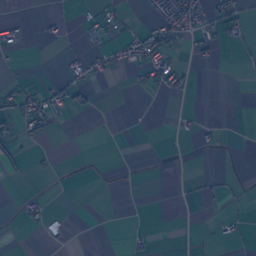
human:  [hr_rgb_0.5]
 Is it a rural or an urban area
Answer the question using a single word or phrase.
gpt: urban

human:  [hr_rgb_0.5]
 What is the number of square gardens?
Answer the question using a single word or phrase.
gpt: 0

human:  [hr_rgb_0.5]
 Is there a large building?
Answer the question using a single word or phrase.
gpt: yes

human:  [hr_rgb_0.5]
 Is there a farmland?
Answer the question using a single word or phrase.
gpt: yes

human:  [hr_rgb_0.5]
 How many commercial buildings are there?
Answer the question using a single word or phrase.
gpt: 39

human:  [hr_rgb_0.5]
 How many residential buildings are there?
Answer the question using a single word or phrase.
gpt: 789

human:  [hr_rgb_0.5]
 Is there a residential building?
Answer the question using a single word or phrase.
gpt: yes

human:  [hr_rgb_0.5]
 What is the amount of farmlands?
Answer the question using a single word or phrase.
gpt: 97

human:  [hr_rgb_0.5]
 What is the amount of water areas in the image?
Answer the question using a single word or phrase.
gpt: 73

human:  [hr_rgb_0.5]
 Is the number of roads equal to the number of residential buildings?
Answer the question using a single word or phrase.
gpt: no

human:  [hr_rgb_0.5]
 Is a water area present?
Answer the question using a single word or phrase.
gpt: yes

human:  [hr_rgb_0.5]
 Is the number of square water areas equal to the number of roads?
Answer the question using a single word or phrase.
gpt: no

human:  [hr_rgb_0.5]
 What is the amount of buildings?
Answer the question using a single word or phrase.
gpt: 1336

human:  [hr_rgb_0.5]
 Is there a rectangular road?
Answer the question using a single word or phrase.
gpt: no

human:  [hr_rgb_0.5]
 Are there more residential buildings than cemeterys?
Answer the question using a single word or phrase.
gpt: yes

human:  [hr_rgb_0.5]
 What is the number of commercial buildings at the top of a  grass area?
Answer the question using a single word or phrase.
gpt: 39

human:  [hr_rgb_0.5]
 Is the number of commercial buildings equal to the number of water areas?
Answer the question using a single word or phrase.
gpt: no

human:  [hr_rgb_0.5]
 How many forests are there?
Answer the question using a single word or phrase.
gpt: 48

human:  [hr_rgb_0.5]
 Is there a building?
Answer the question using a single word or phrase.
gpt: yes

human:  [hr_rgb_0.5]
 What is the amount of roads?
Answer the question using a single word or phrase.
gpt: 149

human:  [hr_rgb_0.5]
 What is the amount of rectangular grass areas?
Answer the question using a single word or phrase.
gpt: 10

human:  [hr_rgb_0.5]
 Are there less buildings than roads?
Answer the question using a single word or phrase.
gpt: no

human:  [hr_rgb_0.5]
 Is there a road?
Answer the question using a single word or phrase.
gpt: yes

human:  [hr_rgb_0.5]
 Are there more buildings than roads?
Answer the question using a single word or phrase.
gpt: yes

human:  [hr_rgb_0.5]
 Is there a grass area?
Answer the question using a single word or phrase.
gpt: yes

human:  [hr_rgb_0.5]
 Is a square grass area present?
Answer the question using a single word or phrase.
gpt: no

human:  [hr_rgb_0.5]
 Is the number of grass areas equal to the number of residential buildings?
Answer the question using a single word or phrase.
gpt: no

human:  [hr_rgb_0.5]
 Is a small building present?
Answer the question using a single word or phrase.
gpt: yes

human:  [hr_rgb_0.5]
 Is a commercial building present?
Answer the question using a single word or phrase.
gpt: yes

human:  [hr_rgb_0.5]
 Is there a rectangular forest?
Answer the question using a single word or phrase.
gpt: yes

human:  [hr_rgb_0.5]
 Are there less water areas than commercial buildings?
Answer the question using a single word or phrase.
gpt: yes

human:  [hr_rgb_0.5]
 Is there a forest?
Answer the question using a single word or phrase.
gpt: yes

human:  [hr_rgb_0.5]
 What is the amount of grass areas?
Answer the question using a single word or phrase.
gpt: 113

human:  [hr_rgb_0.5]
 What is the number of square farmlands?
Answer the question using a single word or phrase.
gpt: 0

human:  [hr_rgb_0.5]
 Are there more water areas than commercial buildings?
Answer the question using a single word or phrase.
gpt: no

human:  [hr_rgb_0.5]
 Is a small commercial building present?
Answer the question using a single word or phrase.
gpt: yes

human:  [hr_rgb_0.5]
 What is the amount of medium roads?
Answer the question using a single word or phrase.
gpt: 0

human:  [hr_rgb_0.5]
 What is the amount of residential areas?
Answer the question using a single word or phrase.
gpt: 1

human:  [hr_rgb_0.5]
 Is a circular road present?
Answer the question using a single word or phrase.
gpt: no

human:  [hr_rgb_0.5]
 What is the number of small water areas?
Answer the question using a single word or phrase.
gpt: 5

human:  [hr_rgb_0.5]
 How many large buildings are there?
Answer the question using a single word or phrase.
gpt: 1

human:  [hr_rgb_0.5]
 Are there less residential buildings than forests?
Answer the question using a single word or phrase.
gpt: no

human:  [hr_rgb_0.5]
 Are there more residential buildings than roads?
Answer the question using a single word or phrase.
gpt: yes

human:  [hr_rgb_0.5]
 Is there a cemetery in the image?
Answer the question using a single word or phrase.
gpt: yes

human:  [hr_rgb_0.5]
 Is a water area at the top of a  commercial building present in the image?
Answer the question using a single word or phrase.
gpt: yes

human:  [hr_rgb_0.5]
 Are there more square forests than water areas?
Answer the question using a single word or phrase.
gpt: no

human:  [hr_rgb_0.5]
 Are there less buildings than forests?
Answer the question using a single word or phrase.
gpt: no

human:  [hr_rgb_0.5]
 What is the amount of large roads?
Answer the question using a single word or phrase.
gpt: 0

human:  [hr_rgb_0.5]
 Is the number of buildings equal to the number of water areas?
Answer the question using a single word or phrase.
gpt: no

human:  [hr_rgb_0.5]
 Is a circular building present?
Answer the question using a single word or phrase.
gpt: yes

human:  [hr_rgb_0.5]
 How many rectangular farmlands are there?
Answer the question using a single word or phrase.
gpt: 5

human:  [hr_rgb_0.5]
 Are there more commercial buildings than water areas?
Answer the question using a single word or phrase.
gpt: no

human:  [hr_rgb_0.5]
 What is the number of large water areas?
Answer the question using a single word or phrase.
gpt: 7

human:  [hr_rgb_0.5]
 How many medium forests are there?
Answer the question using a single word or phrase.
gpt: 15

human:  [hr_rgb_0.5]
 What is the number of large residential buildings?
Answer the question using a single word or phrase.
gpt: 0

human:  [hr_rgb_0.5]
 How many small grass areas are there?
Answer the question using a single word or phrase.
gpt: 8

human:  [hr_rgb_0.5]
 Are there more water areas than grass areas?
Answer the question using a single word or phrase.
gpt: no

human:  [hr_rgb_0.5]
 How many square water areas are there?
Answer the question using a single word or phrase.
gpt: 0

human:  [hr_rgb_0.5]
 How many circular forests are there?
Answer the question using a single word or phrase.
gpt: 0

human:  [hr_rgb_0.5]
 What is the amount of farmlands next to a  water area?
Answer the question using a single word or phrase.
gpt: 84

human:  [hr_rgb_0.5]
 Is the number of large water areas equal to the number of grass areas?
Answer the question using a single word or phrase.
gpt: no

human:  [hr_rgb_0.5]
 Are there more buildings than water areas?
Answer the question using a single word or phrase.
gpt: yes

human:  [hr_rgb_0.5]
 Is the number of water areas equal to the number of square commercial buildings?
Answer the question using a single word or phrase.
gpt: no

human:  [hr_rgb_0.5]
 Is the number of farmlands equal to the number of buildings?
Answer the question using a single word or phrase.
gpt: no